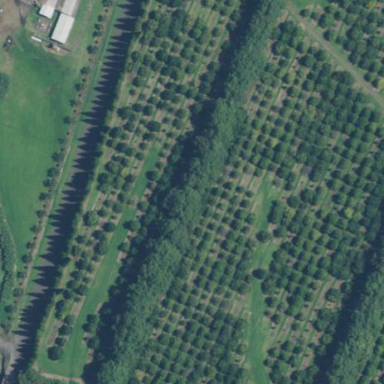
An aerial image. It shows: Orchard filled with macadamia trees.